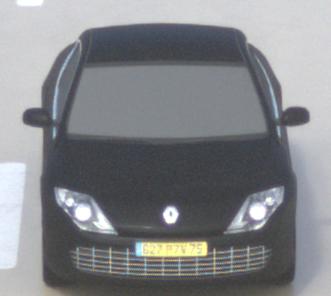
Make: Renault
Model: Laguna Coupé TCe 170
Detailed model: Laguna (III) Coupé
Model produced from: 2010/11
Model produced until: 2011/05
Doors: 2
Color: black
Road condition: wet road
Daytime: midday
Contrast: medium contrast